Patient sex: M
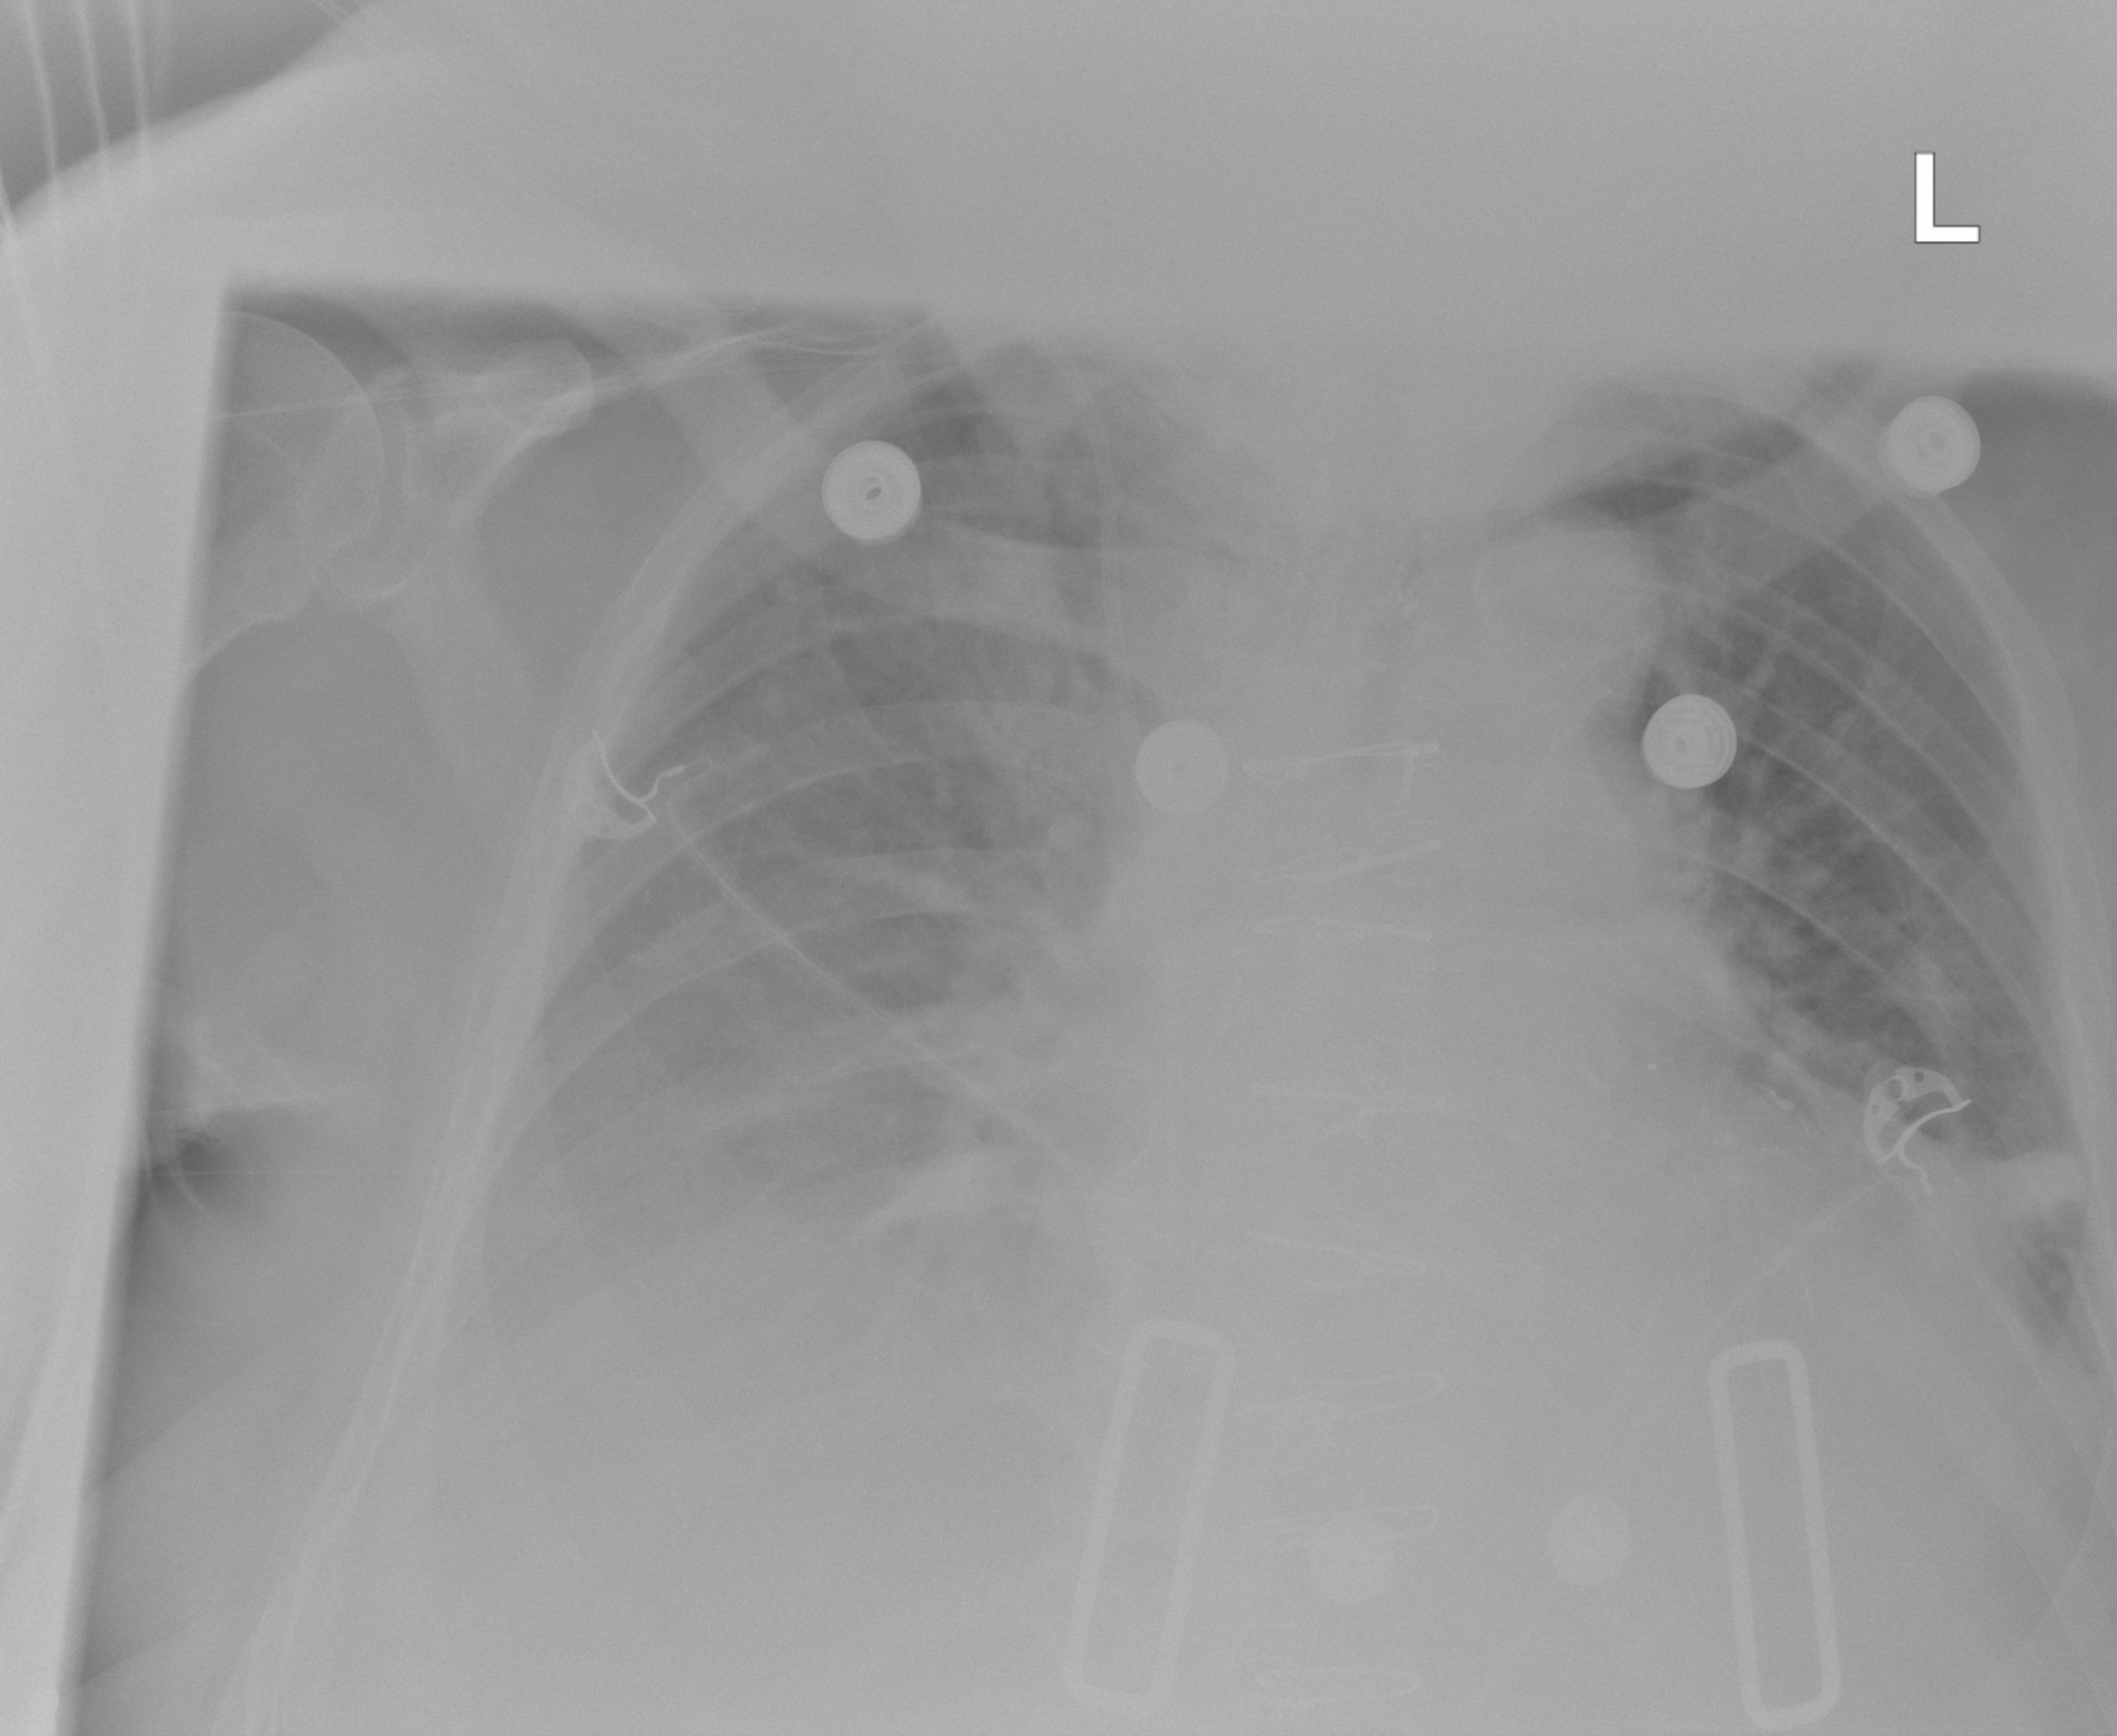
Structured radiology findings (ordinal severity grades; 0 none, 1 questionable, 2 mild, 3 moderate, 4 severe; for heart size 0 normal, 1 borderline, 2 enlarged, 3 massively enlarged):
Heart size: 2
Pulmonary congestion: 2
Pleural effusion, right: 2
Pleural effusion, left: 2
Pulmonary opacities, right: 2
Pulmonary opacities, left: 0
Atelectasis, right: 2
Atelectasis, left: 2